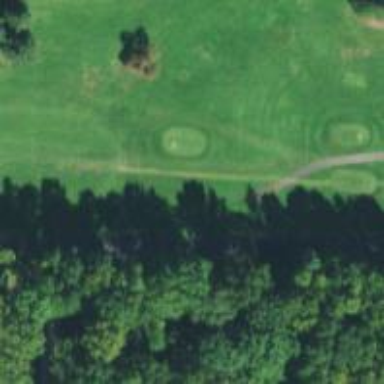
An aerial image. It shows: Grass area designated as golf tee.